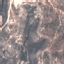
Label: HerbaceousVegetation